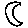
Label: moon